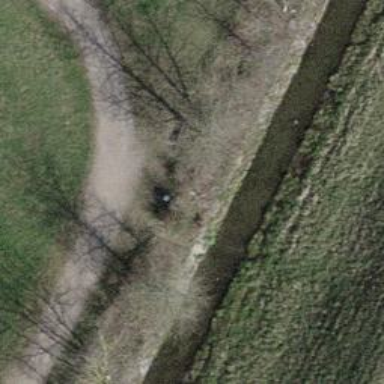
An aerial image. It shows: Culvert tunnel under canal.